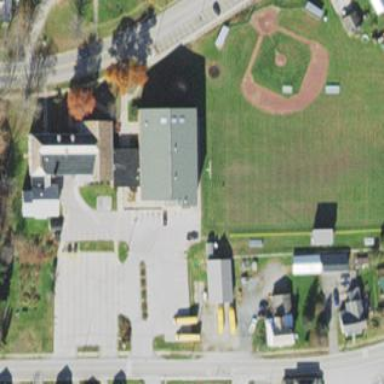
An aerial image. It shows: School.